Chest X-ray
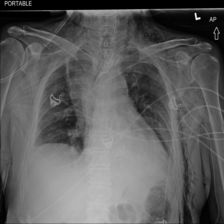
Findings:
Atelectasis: negative
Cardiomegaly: negative
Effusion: negative
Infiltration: positive
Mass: negative
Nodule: negative
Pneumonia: negative
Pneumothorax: negative
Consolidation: negative
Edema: negative
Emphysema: positive
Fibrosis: negative
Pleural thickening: negative
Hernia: negative